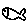
Label: fish